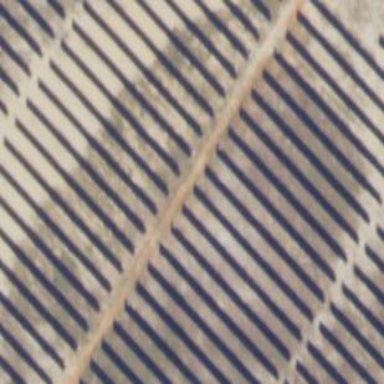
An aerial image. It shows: Solar photovoltaic panel generator.